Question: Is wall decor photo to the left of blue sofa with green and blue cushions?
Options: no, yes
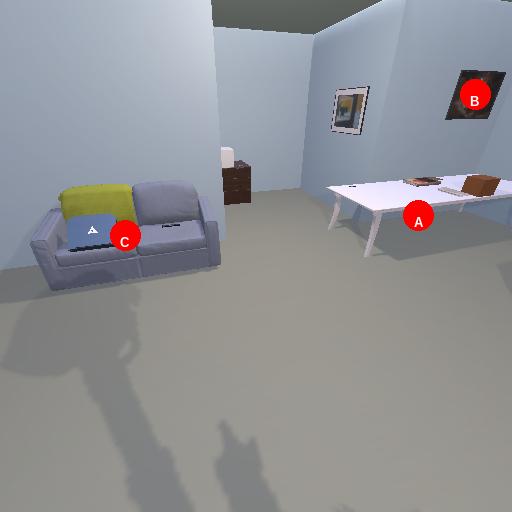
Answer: no